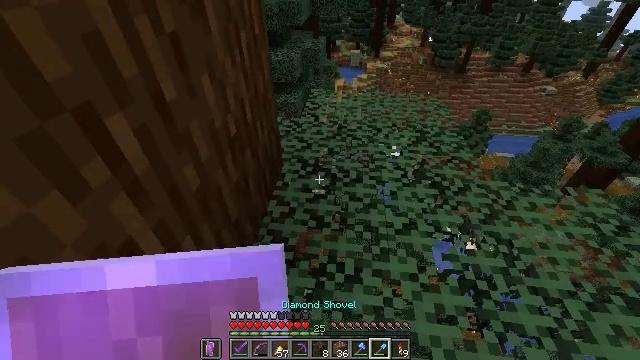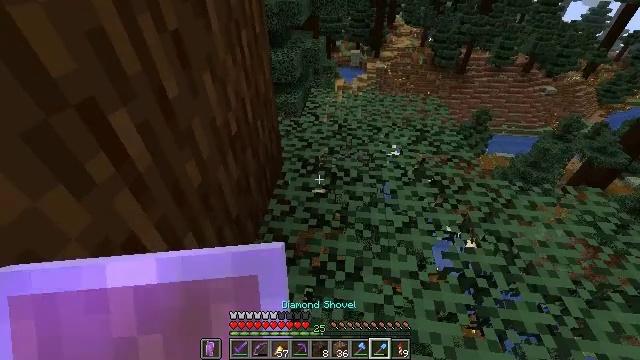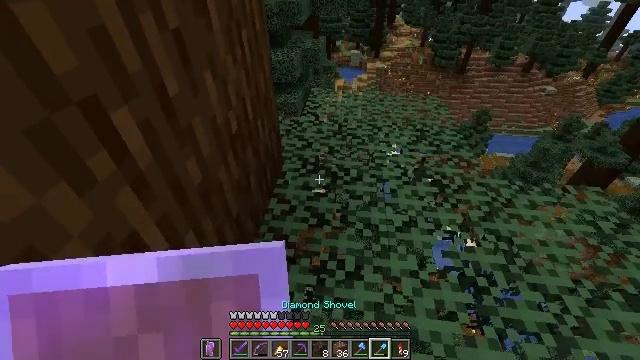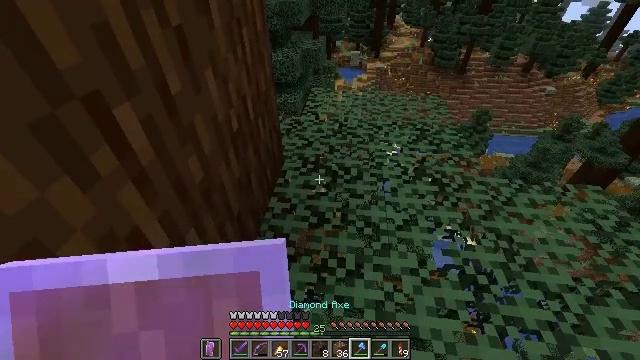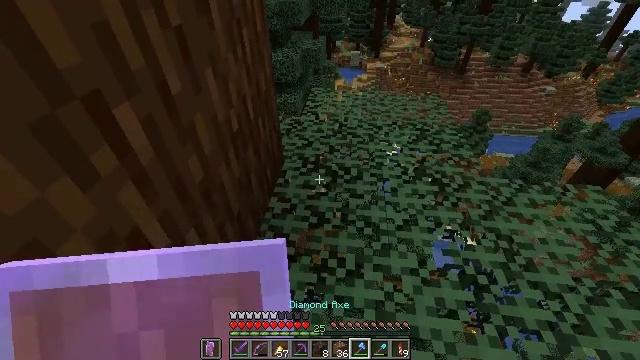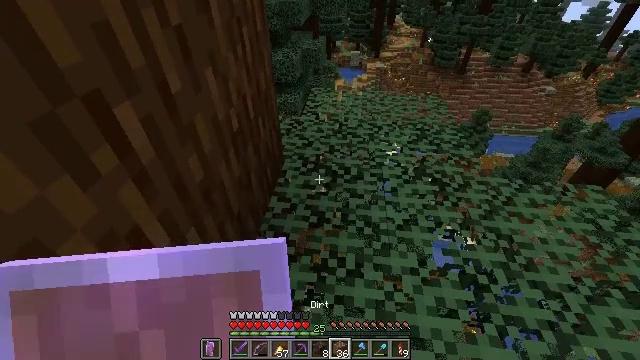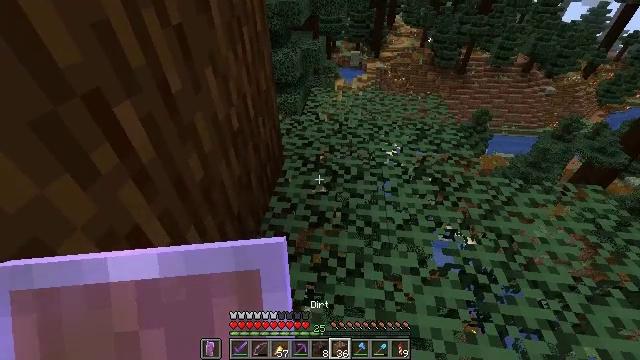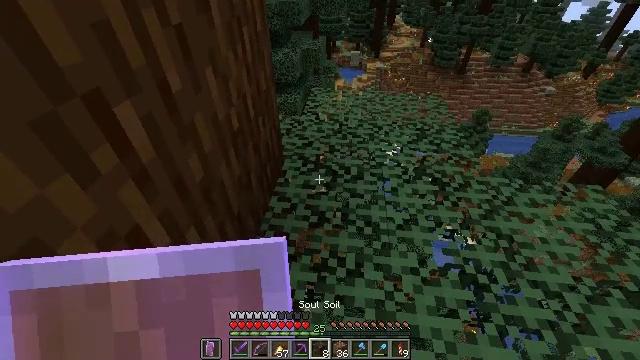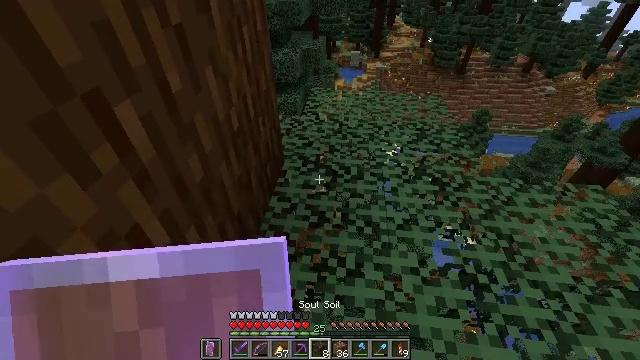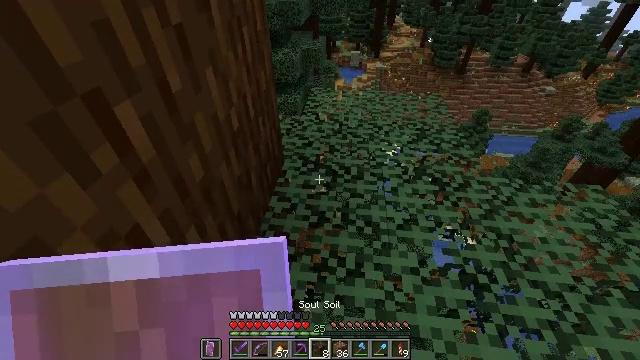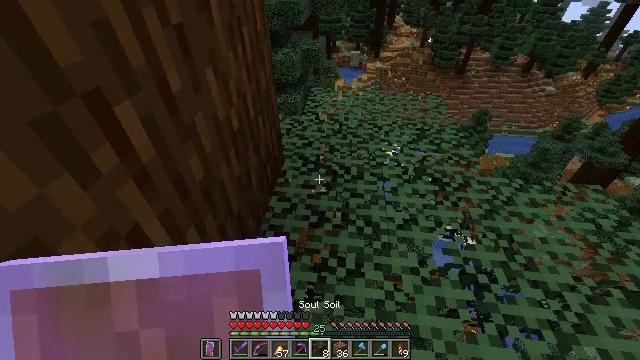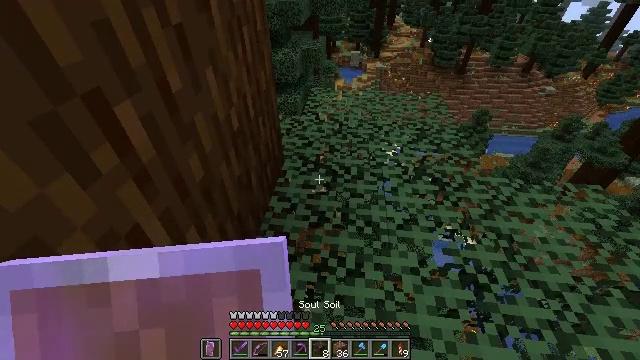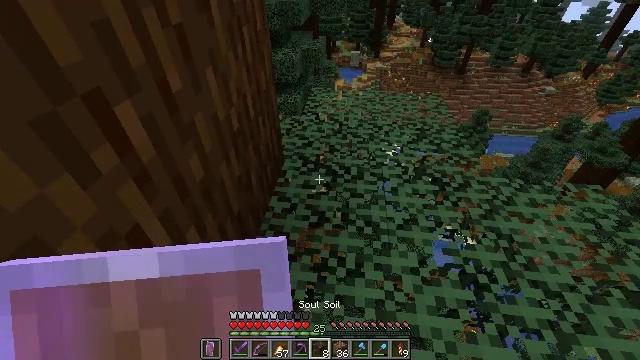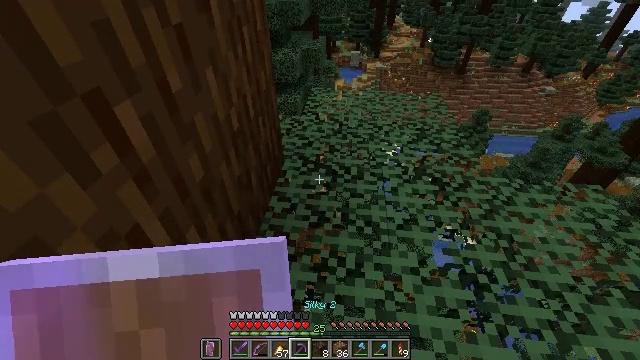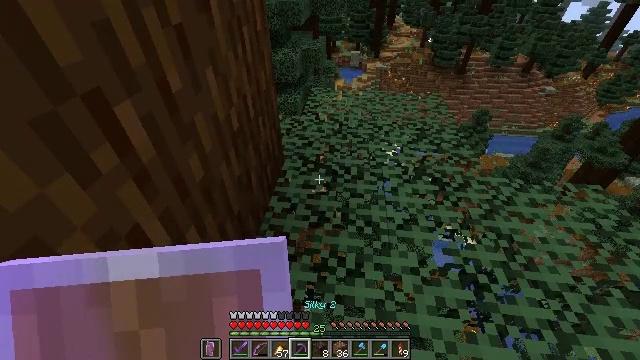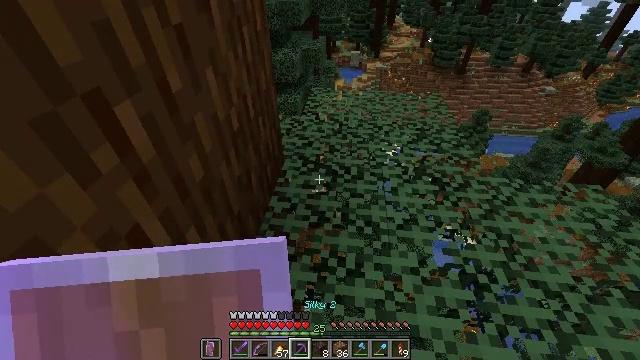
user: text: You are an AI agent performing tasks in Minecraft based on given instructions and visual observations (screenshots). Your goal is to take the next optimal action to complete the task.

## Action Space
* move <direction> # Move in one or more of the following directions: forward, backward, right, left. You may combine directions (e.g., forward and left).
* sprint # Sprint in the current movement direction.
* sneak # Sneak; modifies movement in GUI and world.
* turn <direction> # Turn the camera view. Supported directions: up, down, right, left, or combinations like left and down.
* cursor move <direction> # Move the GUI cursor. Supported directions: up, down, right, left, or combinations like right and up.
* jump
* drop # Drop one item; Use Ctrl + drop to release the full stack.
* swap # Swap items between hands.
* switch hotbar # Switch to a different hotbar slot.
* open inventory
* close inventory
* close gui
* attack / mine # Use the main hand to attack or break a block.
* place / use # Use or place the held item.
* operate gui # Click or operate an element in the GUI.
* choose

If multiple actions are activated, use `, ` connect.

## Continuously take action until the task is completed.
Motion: motion action
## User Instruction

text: Destroy the spruce leaves to get sticks and saplings.
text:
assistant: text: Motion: no_op
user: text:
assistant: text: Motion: no_op
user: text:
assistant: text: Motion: no_op
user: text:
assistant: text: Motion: no_op
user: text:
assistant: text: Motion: no_op
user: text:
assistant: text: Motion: no_op
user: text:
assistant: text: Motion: no_op
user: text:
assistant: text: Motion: no_op
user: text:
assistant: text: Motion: no_op
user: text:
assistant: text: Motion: no_op
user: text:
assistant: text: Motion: no_op
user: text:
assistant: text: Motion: no_op
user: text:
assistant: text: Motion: no_op
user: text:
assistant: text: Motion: no_op
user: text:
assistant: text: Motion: no_op
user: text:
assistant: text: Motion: no_op
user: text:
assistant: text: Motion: no_op
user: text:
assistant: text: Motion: no_op
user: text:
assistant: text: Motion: no_op
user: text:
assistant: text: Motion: move forward
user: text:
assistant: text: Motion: move forward
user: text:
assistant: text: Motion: move forward
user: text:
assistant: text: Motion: move forward
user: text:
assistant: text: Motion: move forward
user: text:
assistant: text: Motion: no_op
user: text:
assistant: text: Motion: no_op
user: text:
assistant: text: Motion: attack / mine
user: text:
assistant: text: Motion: attack / mine
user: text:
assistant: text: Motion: turn right, attack / mine
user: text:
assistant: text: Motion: turn right, attack / mine